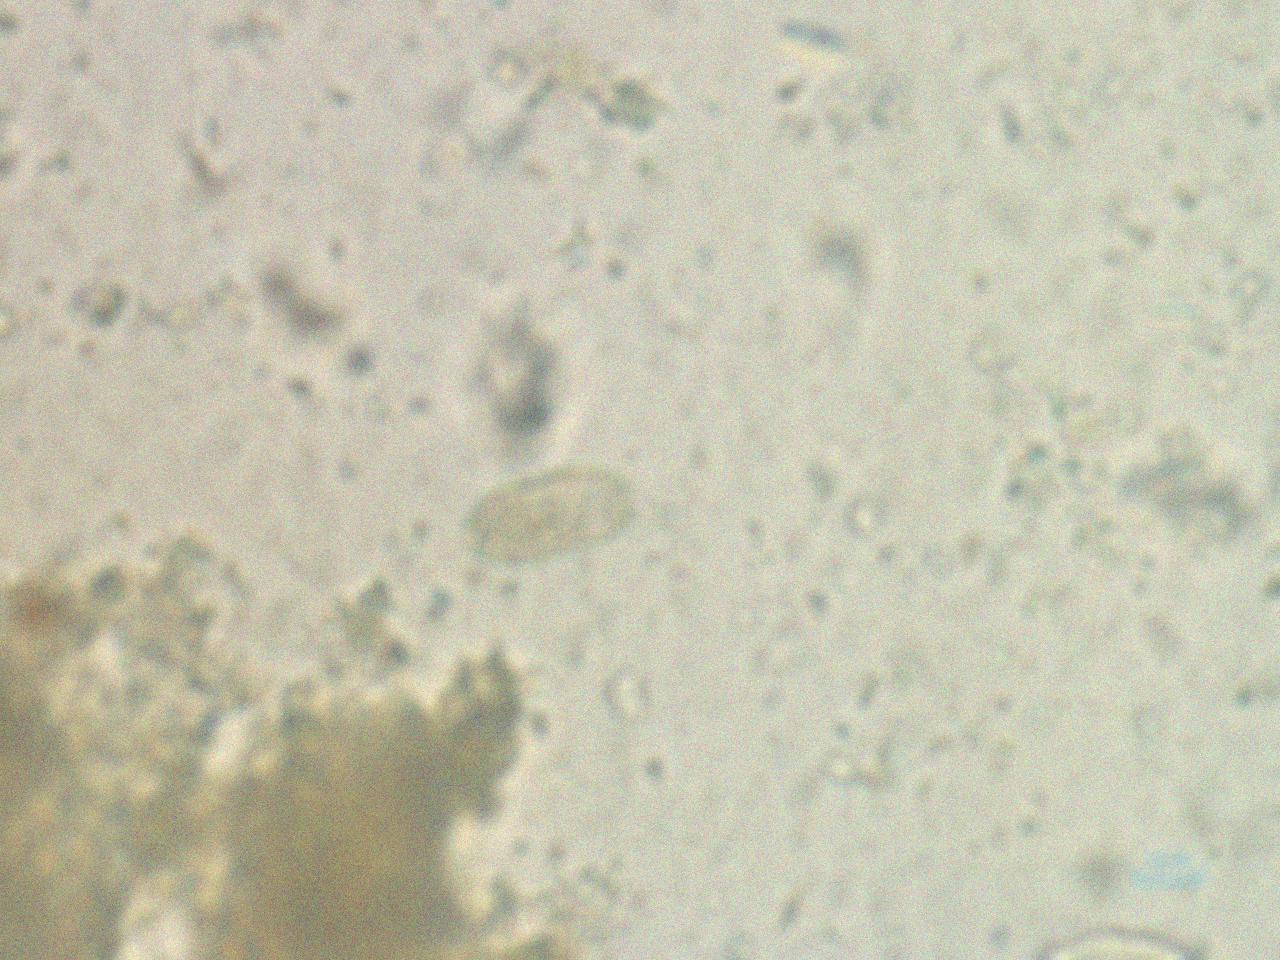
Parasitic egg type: Capillaria philippinensis